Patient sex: M
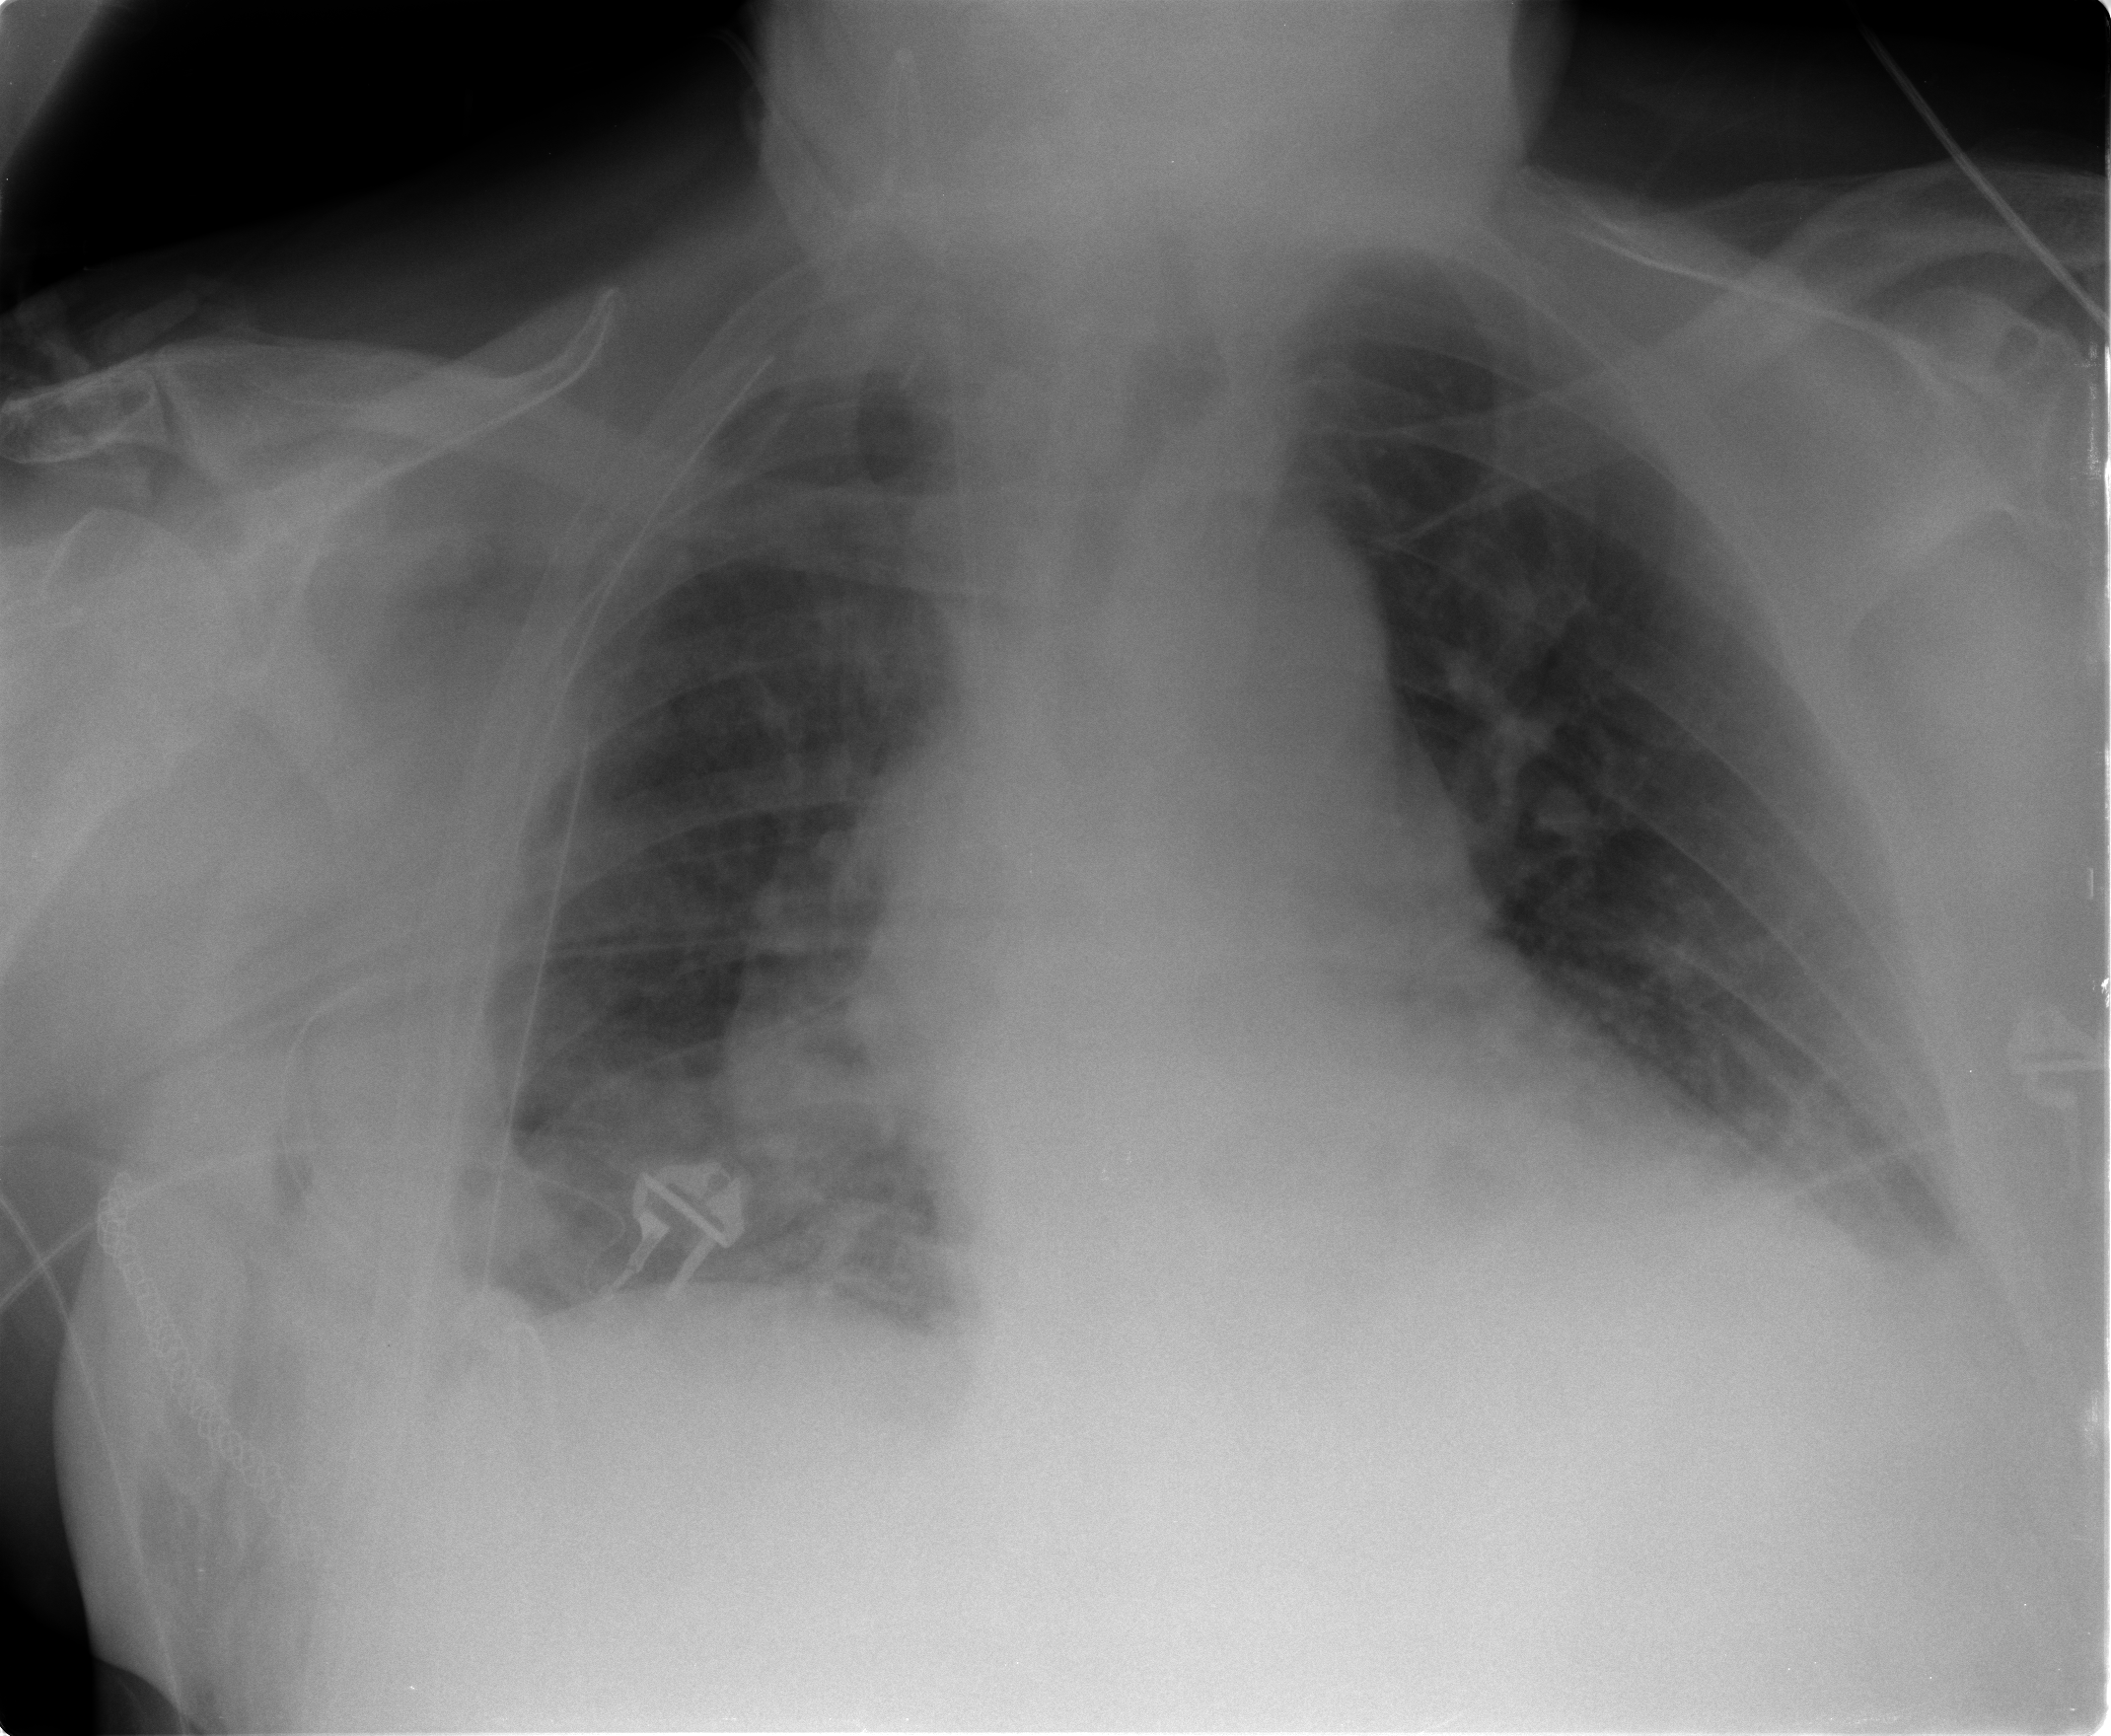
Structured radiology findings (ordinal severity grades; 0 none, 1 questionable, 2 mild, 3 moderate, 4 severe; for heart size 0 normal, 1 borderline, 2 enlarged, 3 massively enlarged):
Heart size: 1
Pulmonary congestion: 2
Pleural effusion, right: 2
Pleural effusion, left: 2
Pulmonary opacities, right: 2
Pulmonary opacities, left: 0
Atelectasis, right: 2
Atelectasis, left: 2